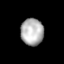
Tissue: lung
Cell type: Fibroblasts
Senescence score: 0.5507
Nuclear area (px): 600
Mean DAPI intensity: 177.958